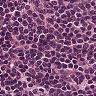
Metastatic tissue present: no